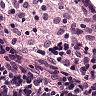
Metastatic tissue present: no